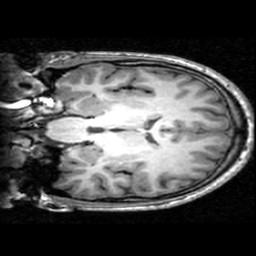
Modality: T1w
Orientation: coronal
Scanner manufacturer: ge
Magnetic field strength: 3 T
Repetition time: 0.00904 s
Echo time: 0.00184 s